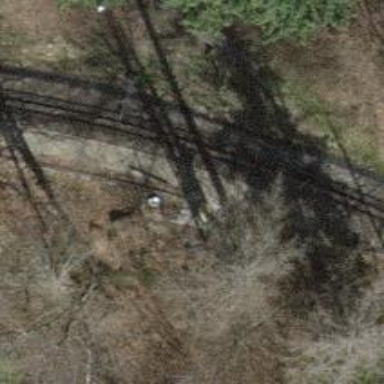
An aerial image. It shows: Railway halt.